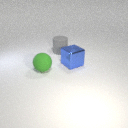
large gray rubber cylinder behind large green rubber sphere